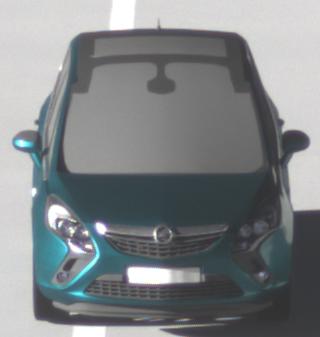
Make: Opel
Model: Zafira Tourer 1.8
Detailed model: Zafira (C) Tourer
Model produced from: 2012/01
Model produced until: 2015/06
Doors: 5
Color: blue
Road condition: dry road
Daytime: sunrise or sunset
Contrast: high contrast